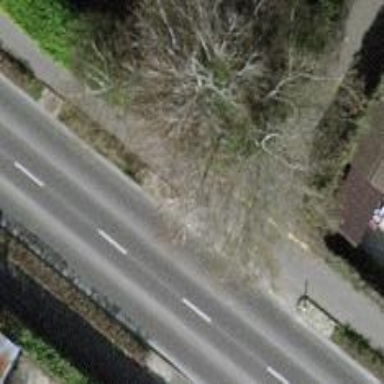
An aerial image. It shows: Hedge barrier.